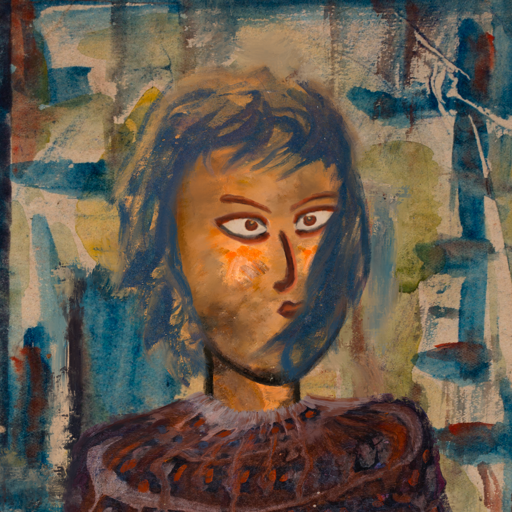
Background: Orphan, Head And Neck Side: Gypsy_Queen, Face Side: Roy_Bahadur, Bust: Hypocrite, Hair Side: In_The_Sun, Head Accessory: Blank, Second Necklace: Blank, Necklace: Blank, Baby: Blank